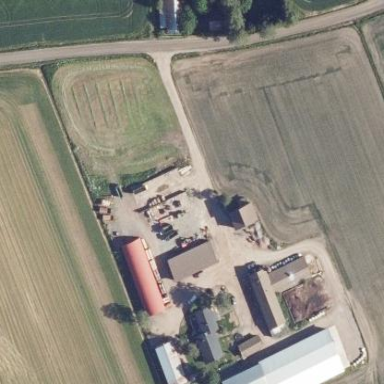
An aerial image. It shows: Farmyard area.